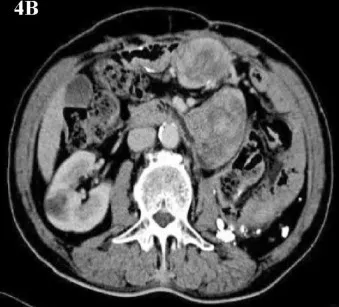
(A, B) Abdominal image before the fourth operation.
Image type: radiology (ct)